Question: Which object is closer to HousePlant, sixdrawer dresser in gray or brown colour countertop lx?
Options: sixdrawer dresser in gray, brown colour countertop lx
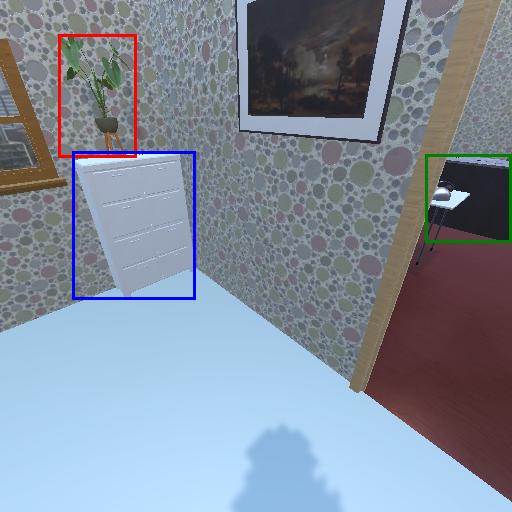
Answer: sixdrawer dresser in gray